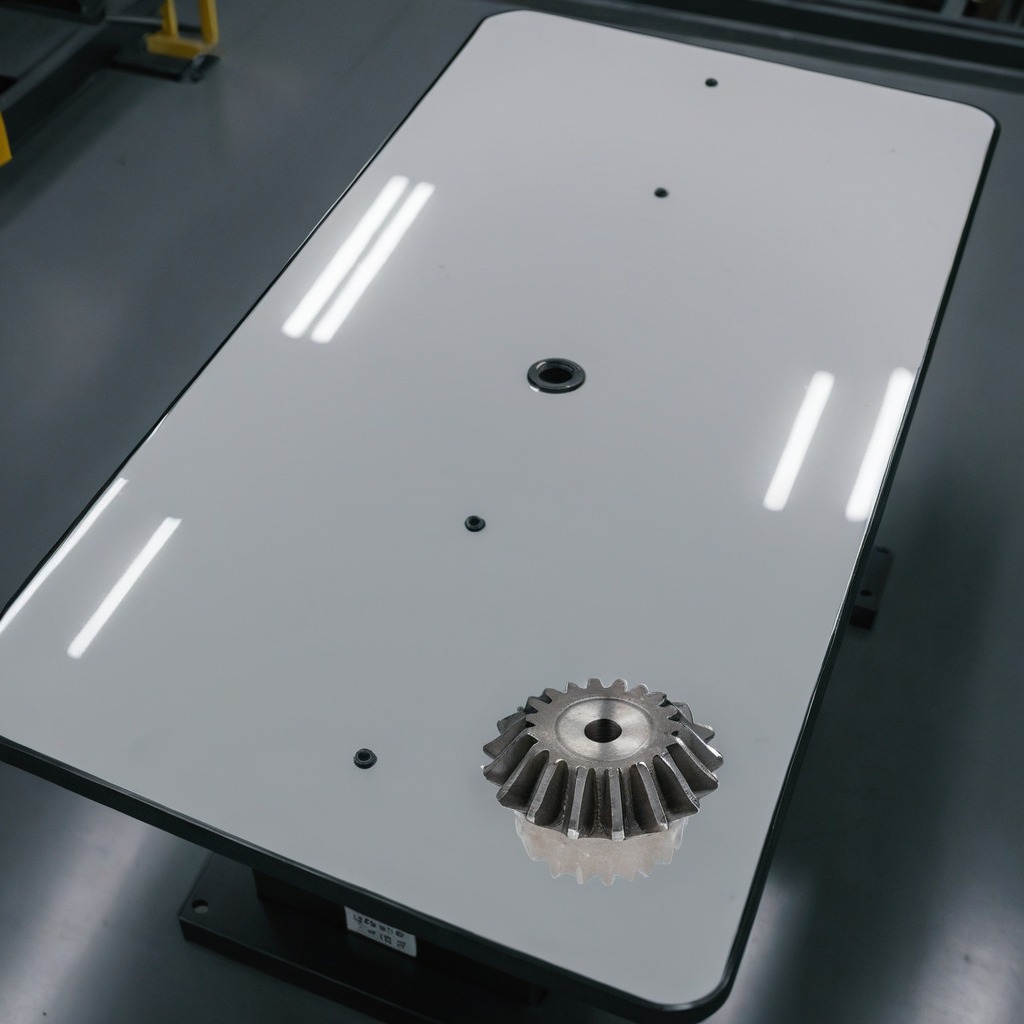
A steel gear with teeth is lying on a high-gloss table in a ship maintenance bay.